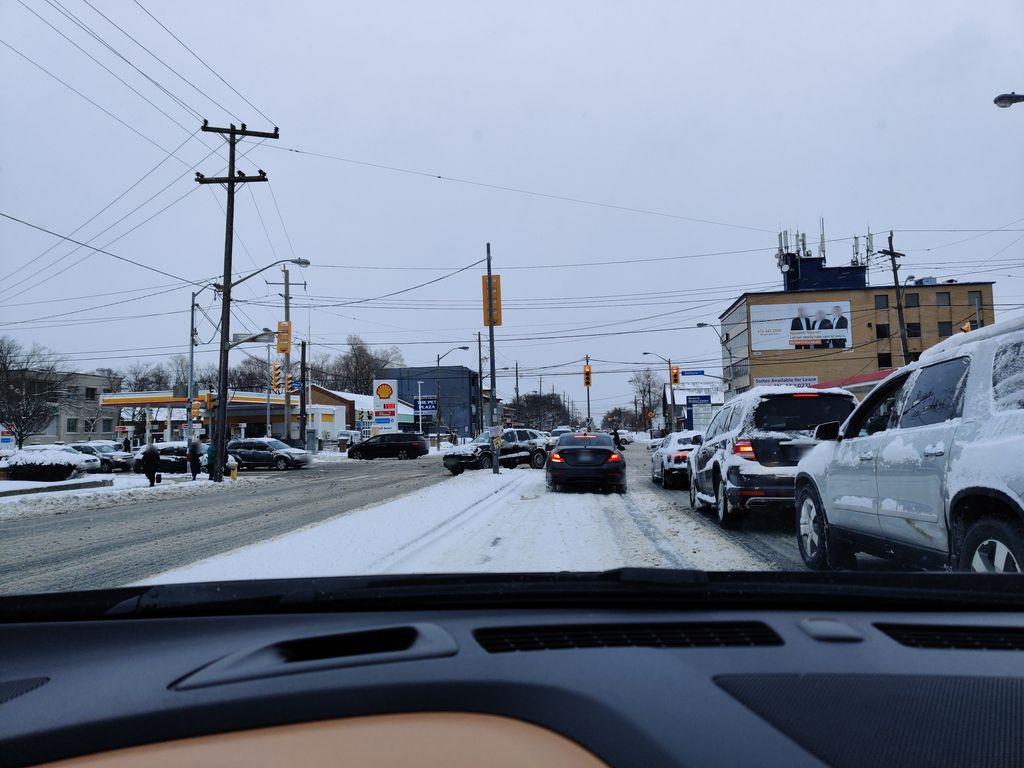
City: toronto